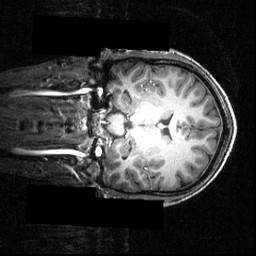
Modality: T1w
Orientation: coronal
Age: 26
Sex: male
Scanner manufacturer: siemens
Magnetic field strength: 3.951 T
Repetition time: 1.5 s
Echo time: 0.00335 s